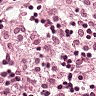
Metastatic tissue present: no